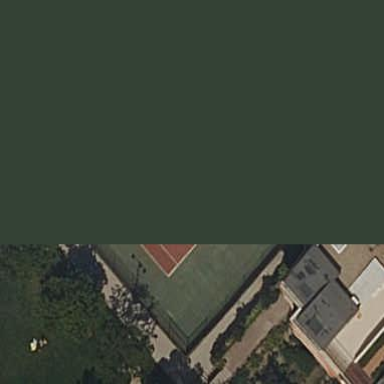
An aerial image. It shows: Tennis court in leisure pitch.